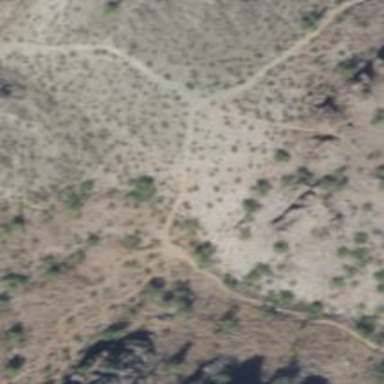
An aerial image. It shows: Hiking trail path.